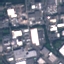
Land use / land cover: Industrial